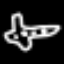
Label: airplane